Field crop: tomato
Growth stage: 1
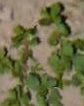
Species: portulaca